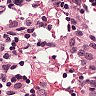
Metastatic tissue present: no